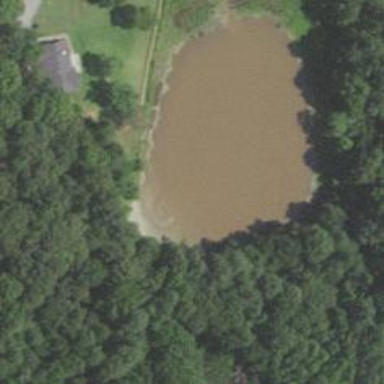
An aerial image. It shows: Serene pond surrounded by nature.